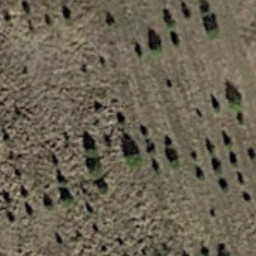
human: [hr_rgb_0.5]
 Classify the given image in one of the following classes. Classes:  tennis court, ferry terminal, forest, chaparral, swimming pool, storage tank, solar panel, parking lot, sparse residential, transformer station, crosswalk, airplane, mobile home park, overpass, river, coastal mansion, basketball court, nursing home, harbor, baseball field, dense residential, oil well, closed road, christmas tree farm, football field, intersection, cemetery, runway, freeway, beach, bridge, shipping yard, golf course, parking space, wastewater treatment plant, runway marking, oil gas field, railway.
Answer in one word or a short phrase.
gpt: christmas tree farm